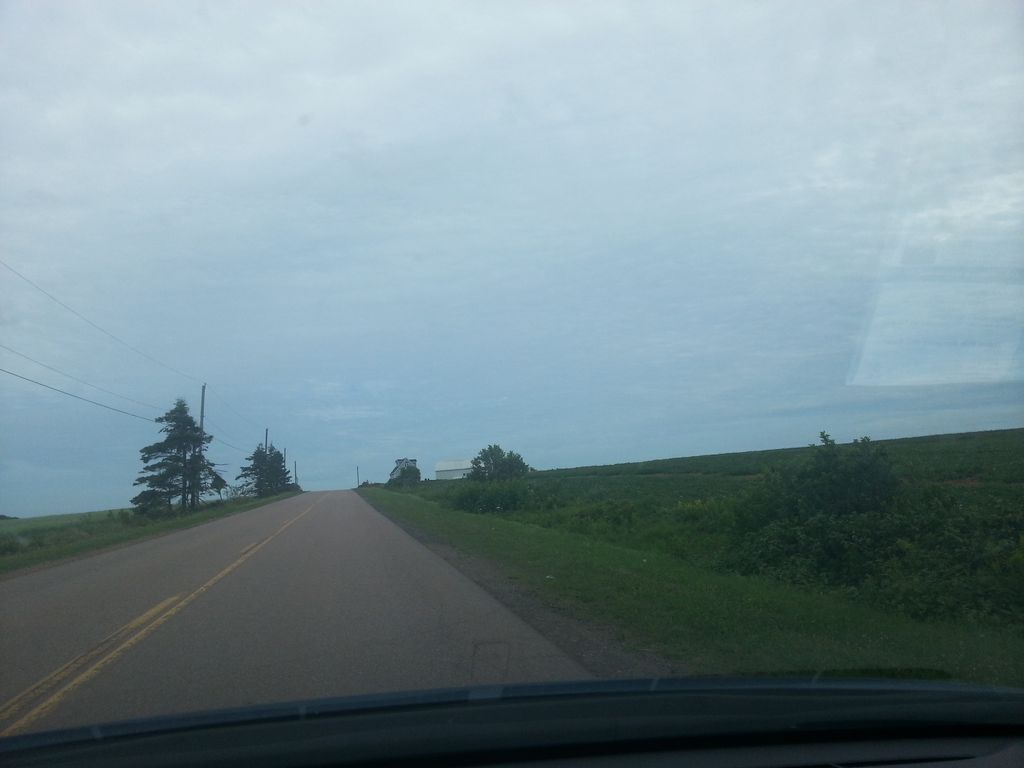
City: charlottetown